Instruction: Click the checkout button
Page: cart
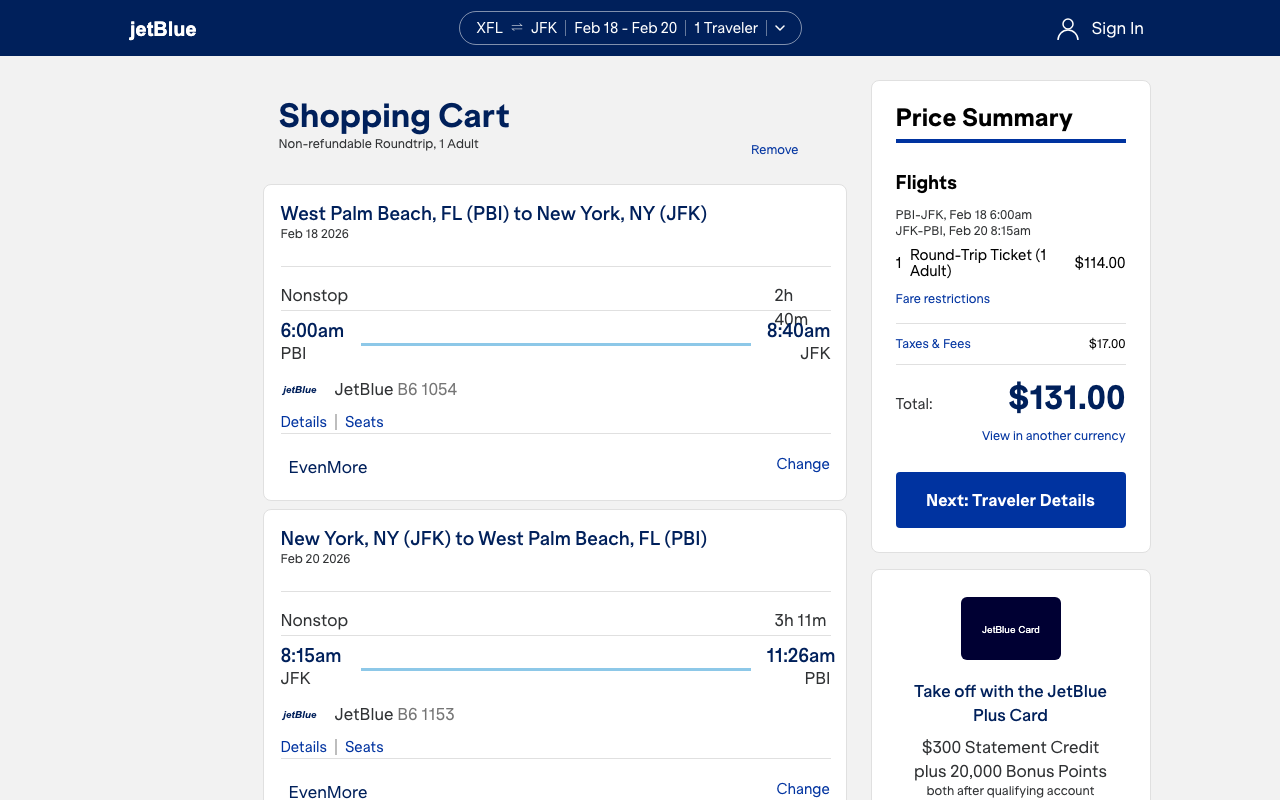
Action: click